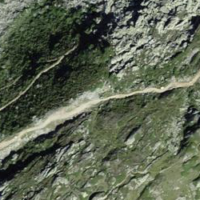
EUNIS habitat code: 31
Species observed at this site:
Anechura bipunctata